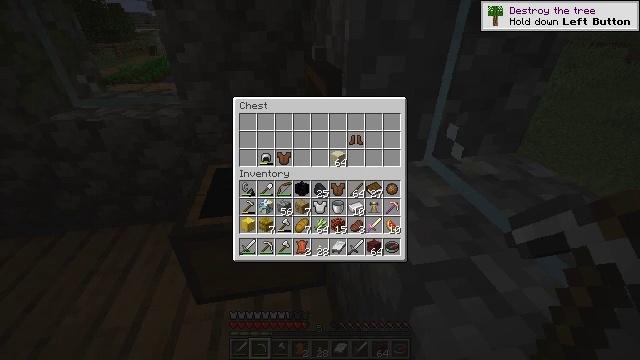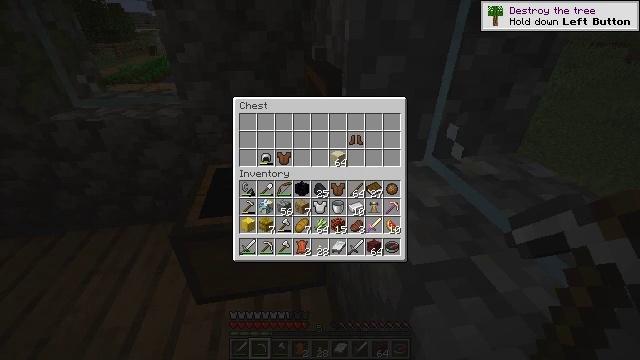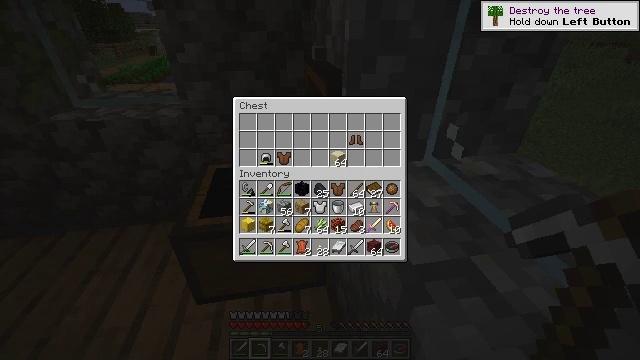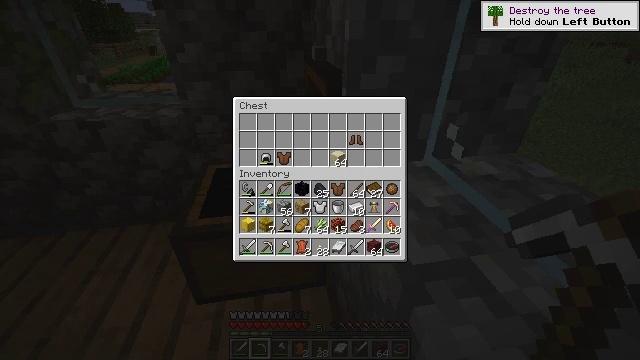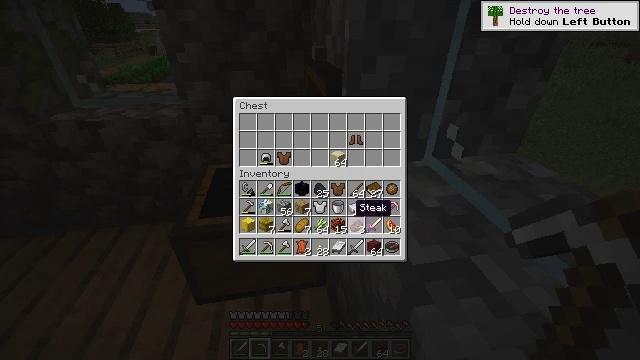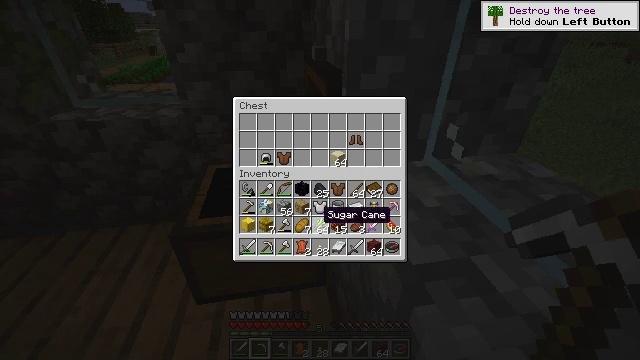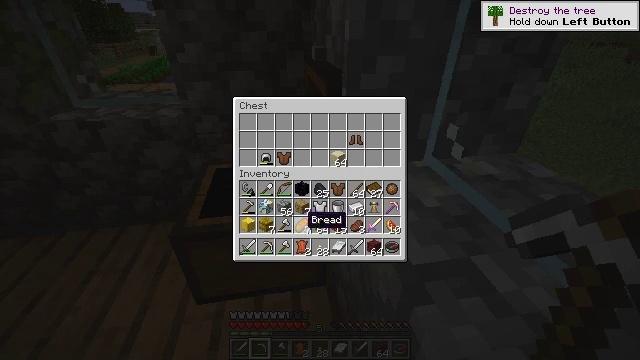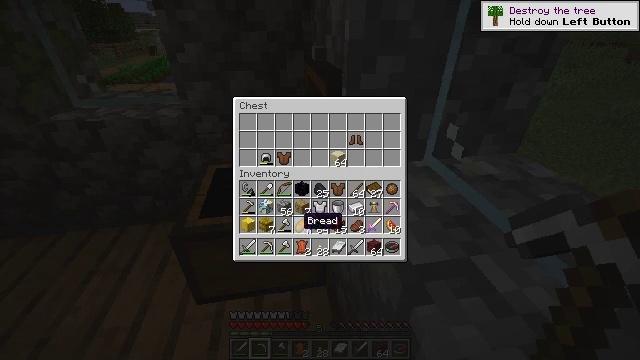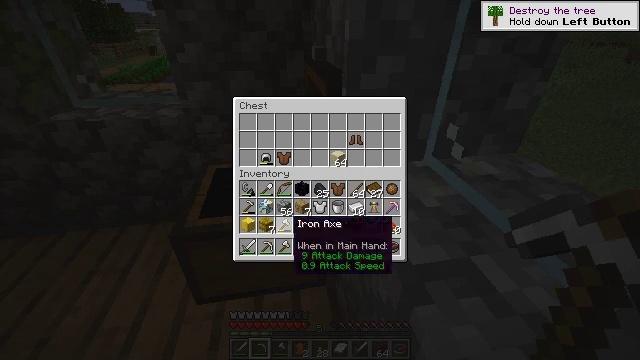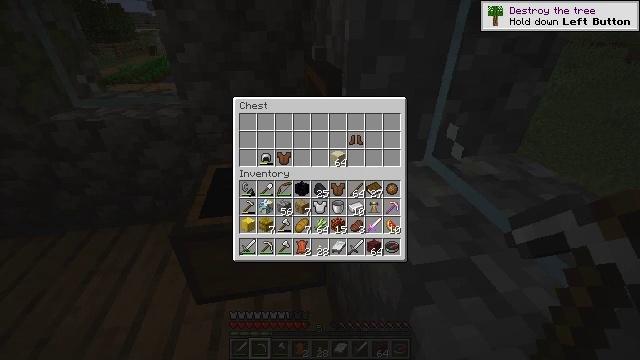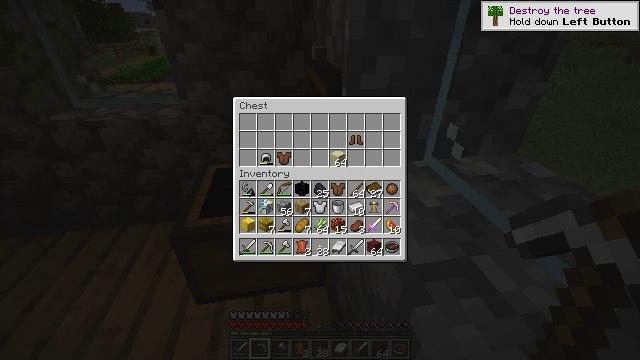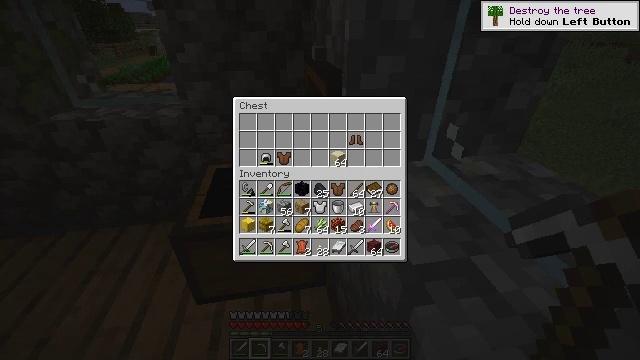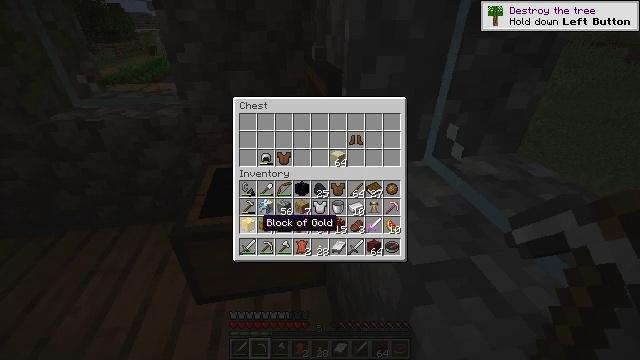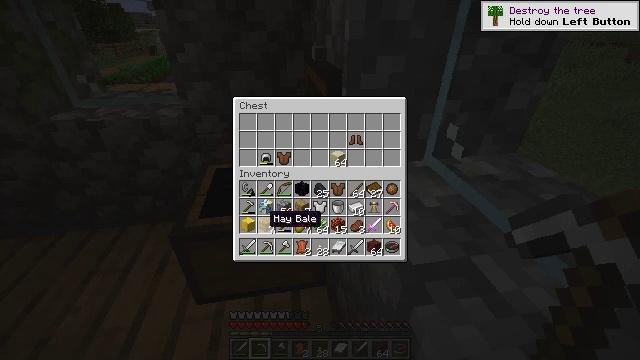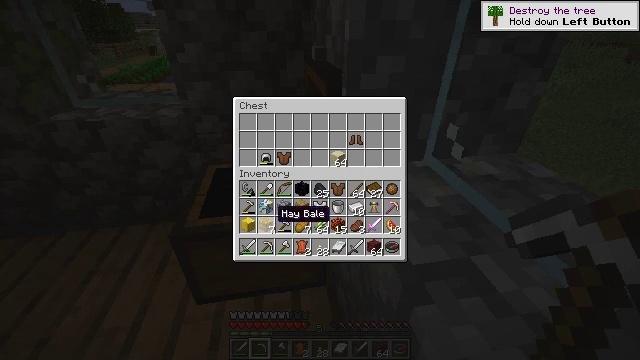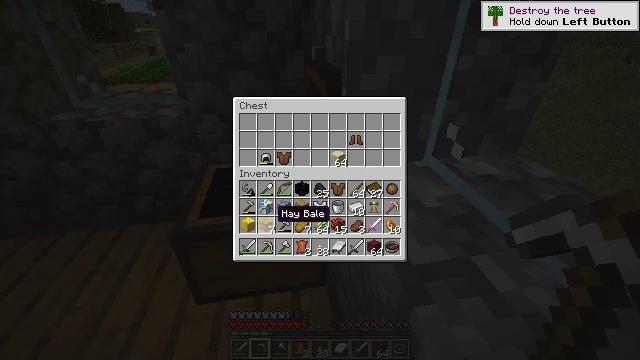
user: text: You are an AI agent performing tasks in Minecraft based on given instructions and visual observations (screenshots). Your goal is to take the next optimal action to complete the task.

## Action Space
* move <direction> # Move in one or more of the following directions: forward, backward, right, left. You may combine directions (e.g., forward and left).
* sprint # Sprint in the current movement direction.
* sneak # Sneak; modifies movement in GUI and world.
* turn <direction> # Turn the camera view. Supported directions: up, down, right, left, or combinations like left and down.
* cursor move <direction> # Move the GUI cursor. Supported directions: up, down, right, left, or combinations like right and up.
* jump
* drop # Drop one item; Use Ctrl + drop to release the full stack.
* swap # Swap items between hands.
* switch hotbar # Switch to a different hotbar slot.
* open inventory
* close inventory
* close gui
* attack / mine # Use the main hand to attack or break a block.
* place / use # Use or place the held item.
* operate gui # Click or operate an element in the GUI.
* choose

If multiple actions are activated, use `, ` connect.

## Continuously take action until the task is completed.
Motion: motion action
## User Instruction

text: Break the cauldron to collect it.
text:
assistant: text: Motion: no_op
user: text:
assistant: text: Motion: turn left
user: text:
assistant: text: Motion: turn left and down
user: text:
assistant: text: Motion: turn left and down
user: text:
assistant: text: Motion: turn left and down
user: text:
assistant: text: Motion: turn left
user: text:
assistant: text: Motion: no_op
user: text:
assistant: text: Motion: turn left
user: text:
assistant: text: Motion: turn left
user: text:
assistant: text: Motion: turn left
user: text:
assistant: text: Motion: no_op
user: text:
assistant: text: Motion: no_op
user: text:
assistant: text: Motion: turn right
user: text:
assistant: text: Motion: turn right
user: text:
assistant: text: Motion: no_op
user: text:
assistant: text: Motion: no_op
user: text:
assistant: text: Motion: no_op
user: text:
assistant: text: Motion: no_op
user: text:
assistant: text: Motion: no_op
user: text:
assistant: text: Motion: no_op
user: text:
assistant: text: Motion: no_op
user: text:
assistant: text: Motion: no_op
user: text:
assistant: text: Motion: no_op
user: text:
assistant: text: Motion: no_op
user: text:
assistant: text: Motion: no_op
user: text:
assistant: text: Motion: no_op
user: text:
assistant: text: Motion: no_op
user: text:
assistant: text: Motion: no_op
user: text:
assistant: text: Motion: no_op
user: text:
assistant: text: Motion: no_op